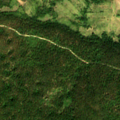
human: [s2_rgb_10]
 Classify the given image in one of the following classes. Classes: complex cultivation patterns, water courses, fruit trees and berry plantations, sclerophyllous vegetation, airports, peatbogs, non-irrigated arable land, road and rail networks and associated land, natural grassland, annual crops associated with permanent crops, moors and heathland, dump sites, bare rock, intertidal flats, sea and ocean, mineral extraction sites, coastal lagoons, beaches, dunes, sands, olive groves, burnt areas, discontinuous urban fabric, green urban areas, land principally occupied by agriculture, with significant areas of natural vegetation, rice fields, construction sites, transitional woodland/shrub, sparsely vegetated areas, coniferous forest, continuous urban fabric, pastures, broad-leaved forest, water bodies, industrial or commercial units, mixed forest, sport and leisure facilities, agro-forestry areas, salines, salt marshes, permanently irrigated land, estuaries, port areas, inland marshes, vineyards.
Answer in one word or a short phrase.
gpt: pastures, broad-leaved forest